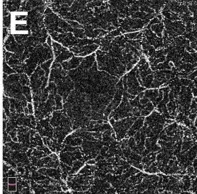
Pre- and postoperative 3.0 * 3.0 mm optical coherence tomography angiography (OCTA) images. Deep capillary plexus (DCP) in the right eye.
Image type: ophthalmic_imaging (ophthalmic_angiography)